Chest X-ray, PA view. Patient: 41 years old, sex F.
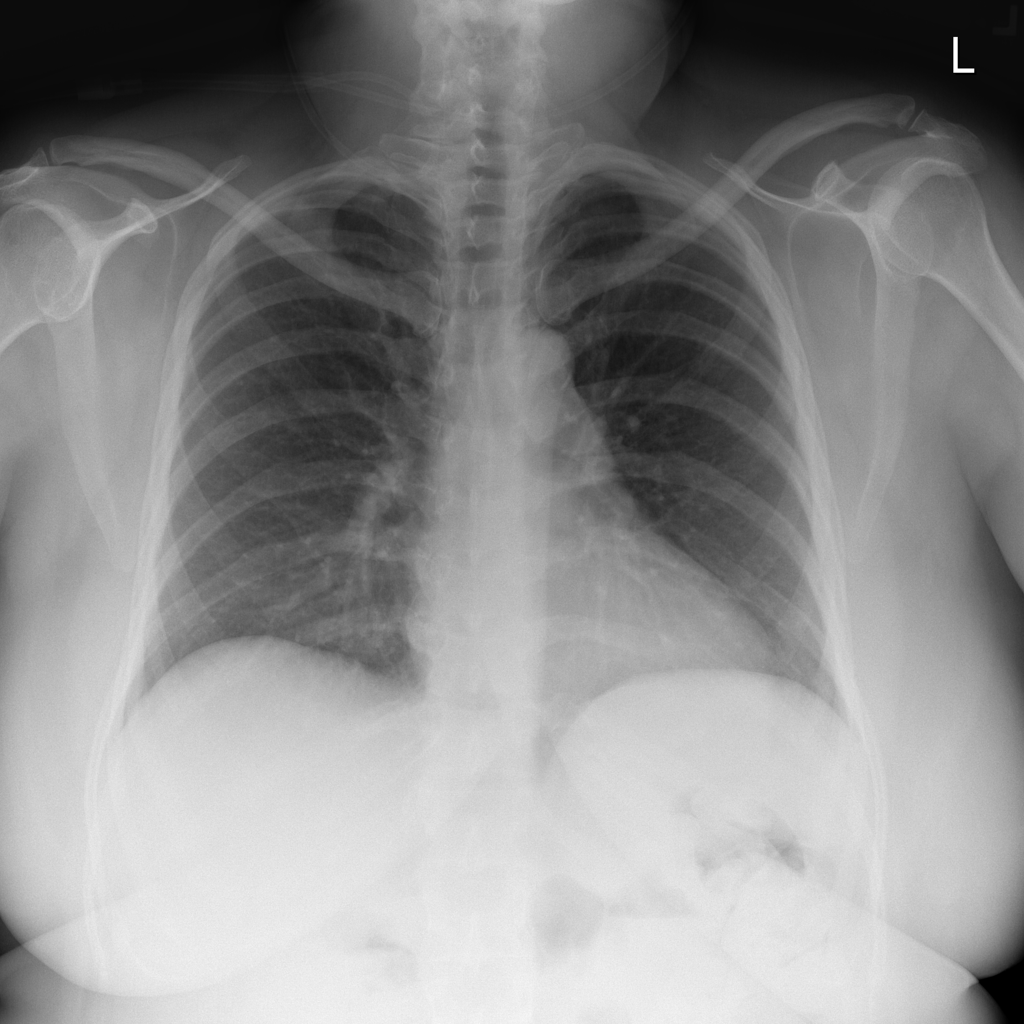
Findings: No Finding